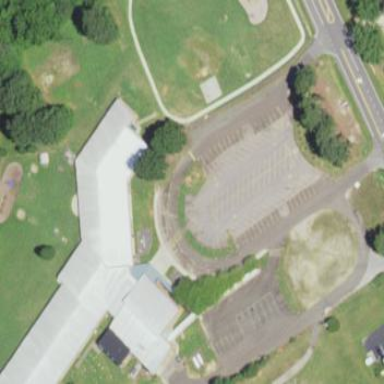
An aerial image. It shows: School.